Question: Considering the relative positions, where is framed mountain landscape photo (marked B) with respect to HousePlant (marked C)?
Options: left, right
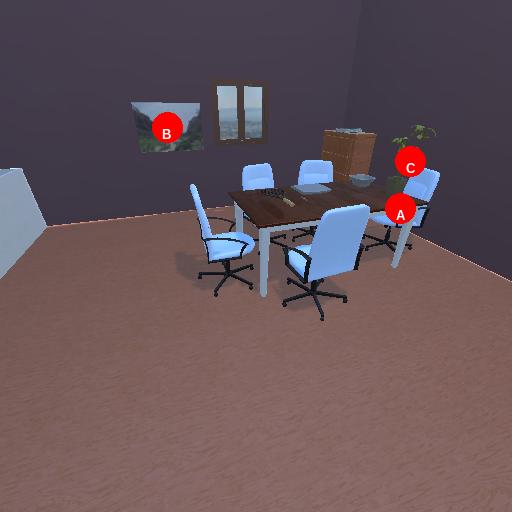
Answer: left